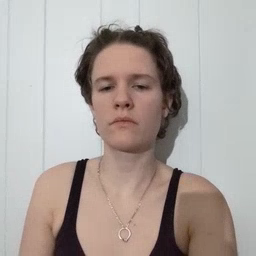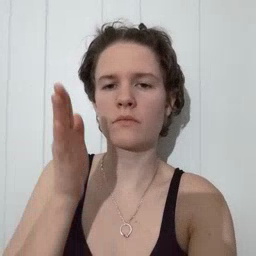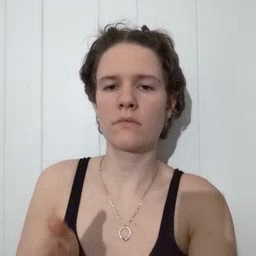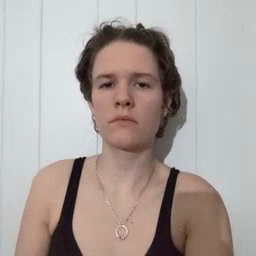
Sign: person